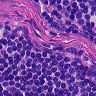
Metastatic tissue present: no